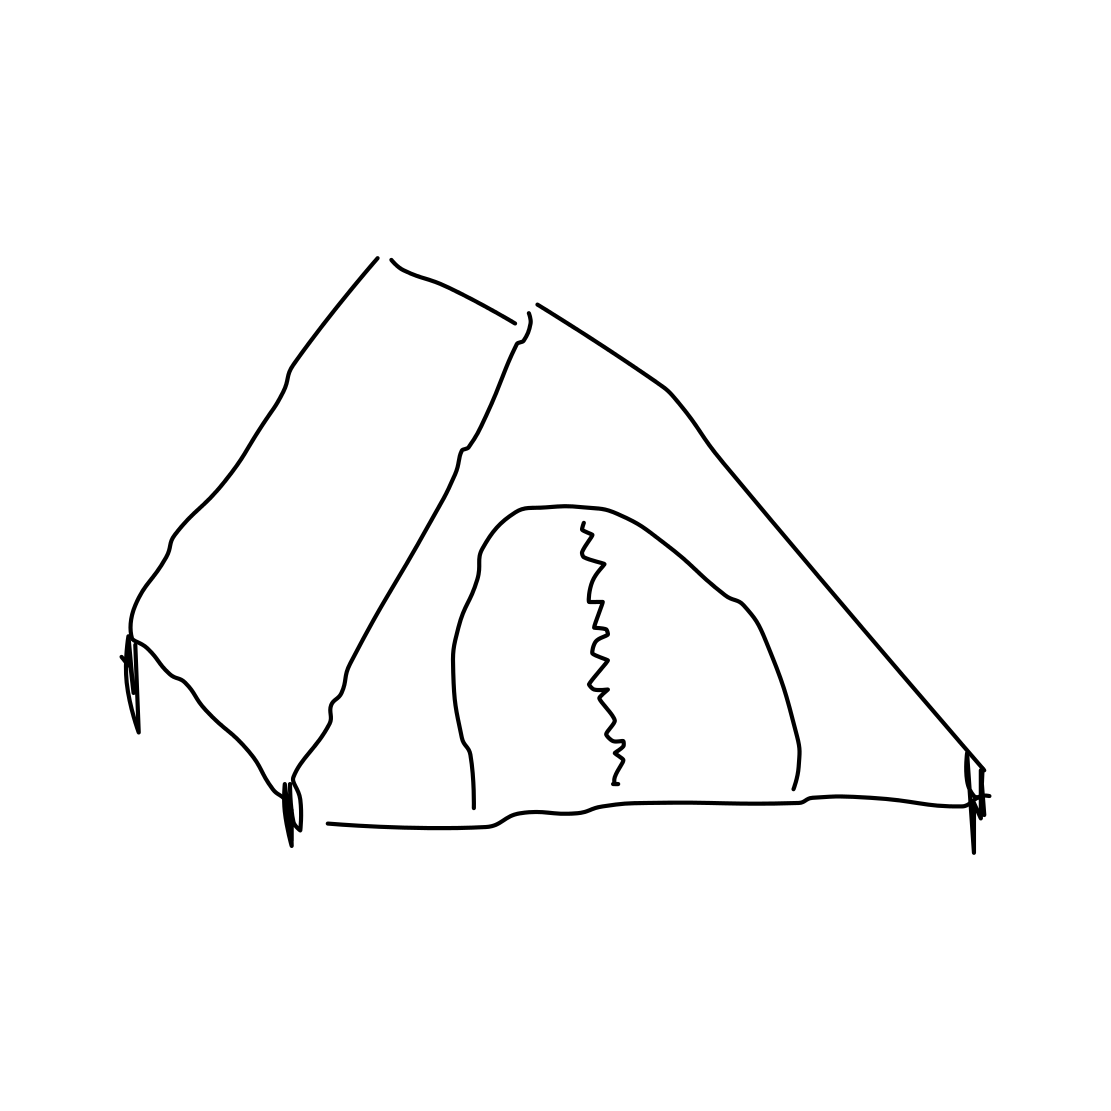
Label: tent